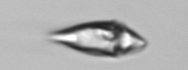
Label: Amphidinium